Question: I use Mac OS X Yosemite, MAMP Version (3.0.7.3).
I already set the document root to point to my 'laravel/public' folder.
Some people recommend me to my laravel folder entirely, I also did that as well by running 'chmod -R 777 laravel/'.
Go to : <URL> , all I get is white space

How do I get this to work ?
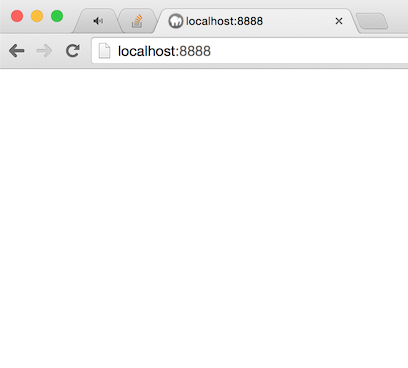
Answer: I solve this problem by running:
'composer update' until I see:

The last thing is to go in to my folder and run :
'chmod -R 777 /app/storage'
Then Viola ! I see my site.